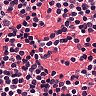
Metastatic tissue present: no